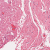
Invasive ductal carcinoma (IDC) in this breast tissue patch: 0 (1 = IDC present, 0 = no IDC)